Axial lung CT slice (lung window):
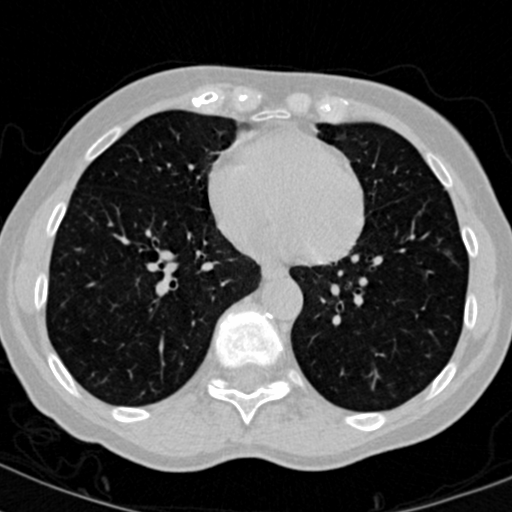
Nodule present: no